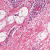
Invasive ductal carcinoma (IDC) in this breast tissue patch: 0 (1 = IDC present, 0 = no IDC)